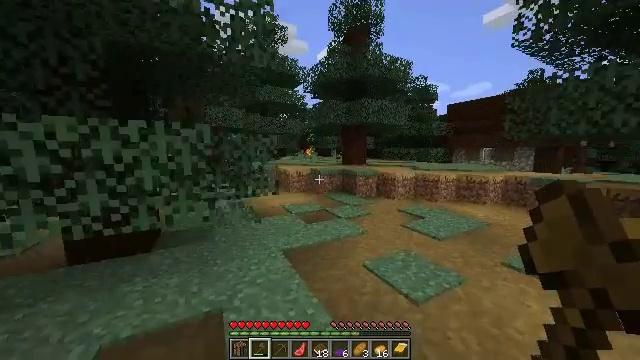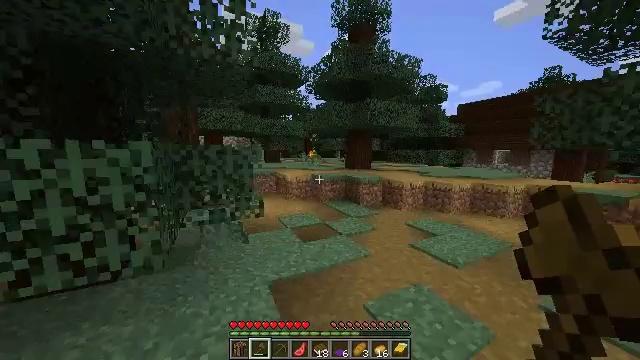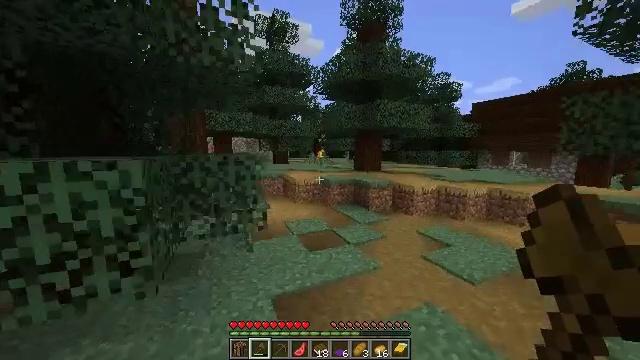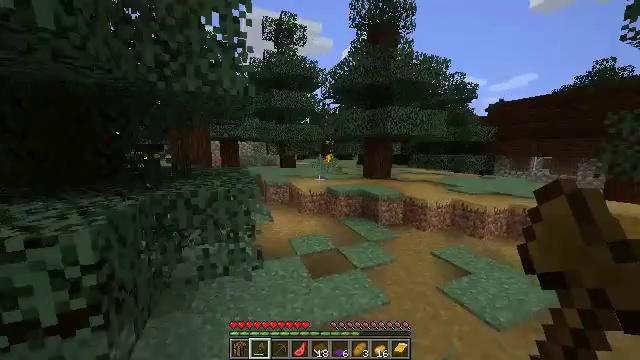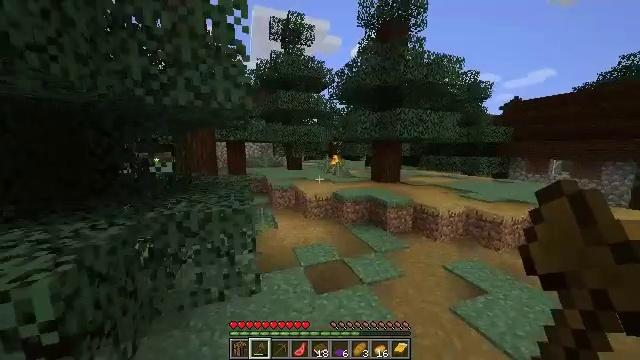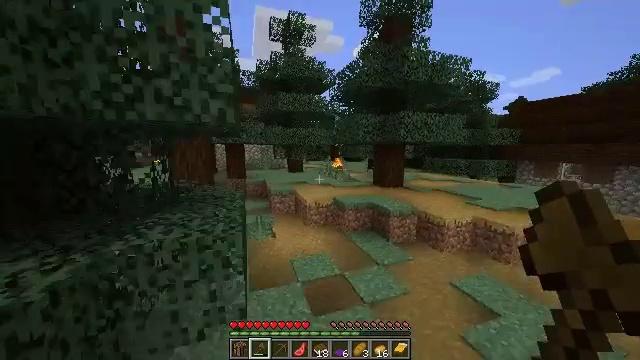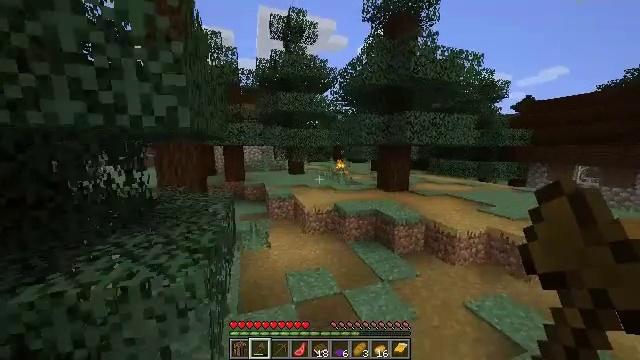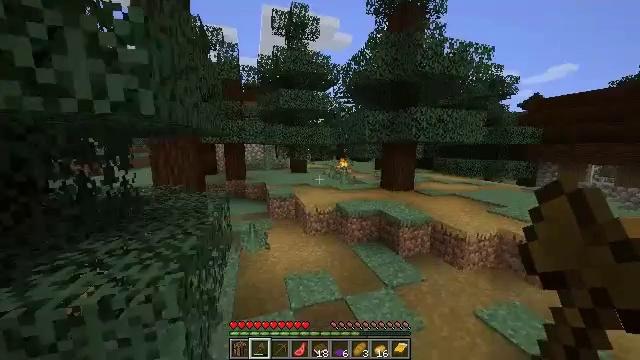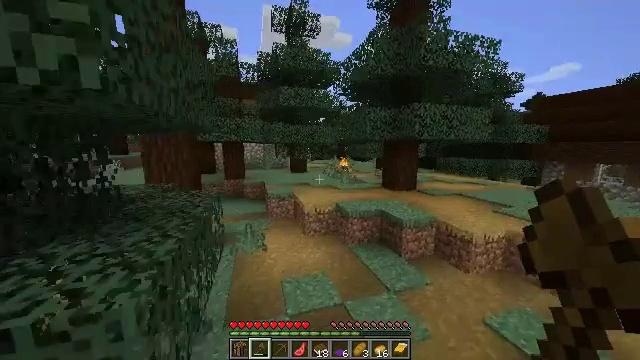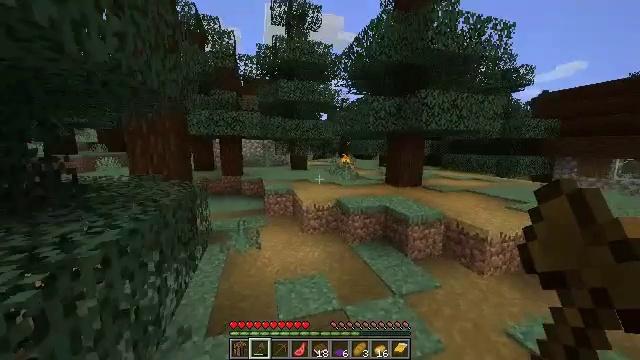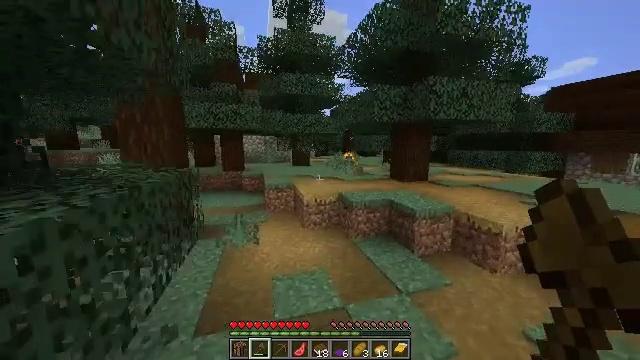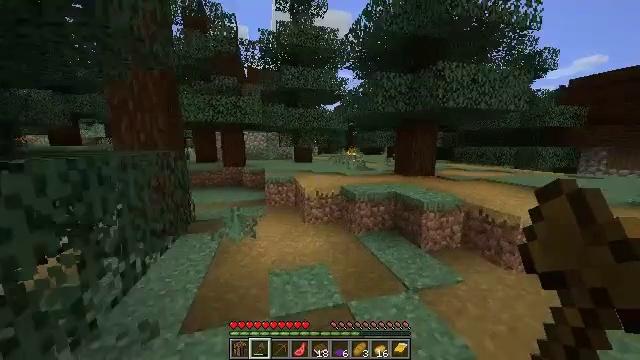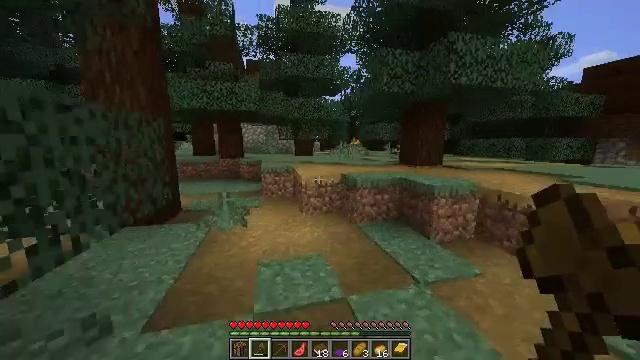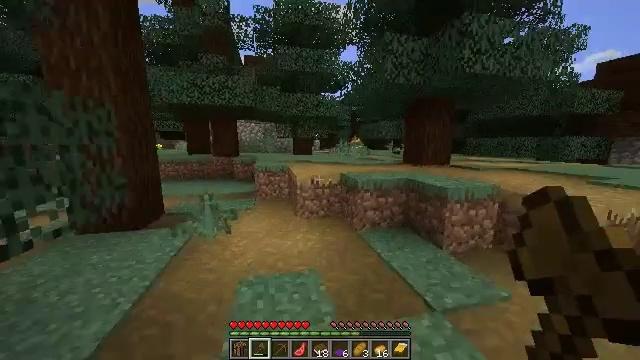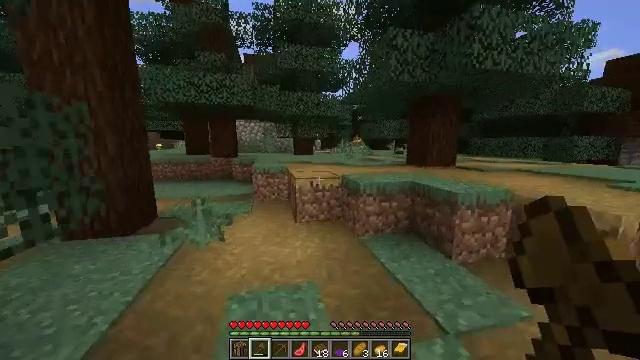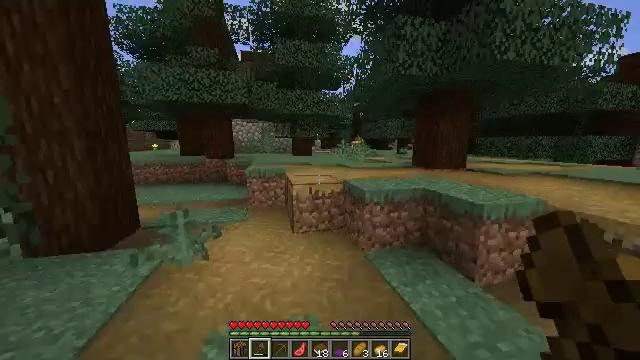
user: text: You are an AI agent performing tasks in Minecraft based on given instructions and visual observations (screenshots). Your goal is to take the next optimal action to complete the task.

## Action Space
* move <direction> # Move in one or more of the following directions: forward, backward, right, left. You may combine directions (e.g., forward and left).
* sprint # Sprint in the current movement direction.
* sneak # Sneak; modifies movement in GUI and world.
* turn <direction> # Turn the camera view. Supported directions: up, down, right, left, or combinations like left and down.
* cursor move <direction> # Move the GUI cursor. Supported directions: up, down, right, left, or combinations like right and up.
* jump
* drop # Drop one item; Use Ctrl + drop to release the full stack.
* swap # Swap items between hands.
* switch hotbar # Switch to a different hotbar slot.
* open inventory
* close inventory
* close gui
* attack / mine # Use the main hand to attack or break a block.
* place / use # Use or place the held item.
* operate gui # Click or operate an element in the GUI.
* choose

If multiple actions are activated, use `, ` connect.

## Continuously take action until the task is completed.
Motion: motion action
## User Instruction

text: Break the smoker to collect it.
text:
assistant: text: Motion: move forward, turn left, jump
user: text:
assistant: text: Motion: move forward, turn left, jump
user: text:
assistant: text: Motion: move forward, turn left, jump
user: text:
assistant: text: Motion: move forward, turn left, jump
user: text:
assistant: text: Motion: move forward, jump
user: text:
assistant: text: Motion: move forward, jump
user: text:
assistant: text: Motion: move forward
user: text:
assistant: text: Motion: move forward
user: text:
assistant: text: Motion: move forward
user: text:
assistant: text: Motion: move forward
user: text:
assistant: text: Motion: move forward
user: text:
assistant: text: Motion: move forward
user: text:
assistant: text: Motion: move forward
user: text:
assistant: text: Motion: move forward
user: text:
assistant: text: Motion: move forward
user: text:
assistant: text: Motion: move forward
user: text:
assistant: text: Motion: move forward
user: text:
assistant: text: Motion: move forward
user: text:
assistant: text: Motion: move forward
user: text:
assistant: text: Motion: move forward
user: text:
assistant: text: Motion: move forward
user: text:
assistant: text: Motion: move forward
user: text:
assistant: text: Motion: move forward, jump
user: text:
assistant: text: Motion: move forward, jump
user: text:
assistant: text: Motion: move forward, jump
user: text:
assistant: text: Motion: move forward, jump
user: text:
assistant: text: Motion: move forward, jump
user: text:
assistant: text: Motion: move forward, jump
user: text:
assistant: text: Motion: move forward, turn left
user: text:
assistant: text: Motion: move forward, turn left